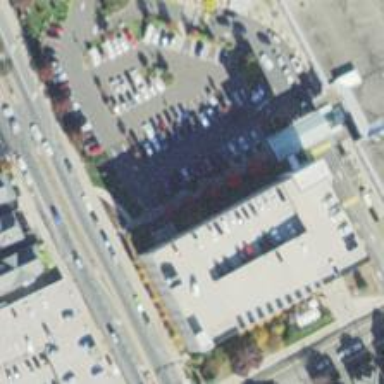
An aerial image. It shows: Multi-storey parking building.